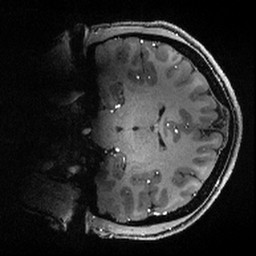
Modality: T1w
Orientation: coronal
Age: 21
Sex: female
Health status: healthy
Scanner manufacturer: siemens
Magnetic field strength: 9.4 T
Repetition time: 3.8 s
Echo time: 0.0025 s